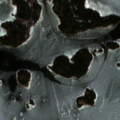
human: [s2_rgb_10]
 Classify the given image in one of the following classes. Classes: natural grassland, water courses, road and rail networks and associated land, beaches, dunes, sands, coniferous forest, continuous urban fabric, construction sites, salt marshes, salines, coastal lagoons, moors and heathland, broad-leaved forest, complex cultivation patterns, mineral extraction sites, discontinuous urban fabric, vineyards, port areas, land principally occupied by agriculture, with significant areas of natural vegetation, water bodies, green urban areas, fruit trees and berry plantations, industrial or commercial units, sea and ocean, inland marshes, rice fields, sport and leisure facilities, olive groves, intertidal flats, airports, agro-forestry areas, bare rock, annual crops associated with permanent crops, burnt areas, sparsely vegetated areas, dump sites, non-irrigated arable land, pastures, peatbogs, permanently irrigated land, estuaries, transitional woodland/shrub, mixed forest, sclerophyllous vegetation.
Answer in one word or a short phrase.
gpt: coniferous forest, sea and ocean